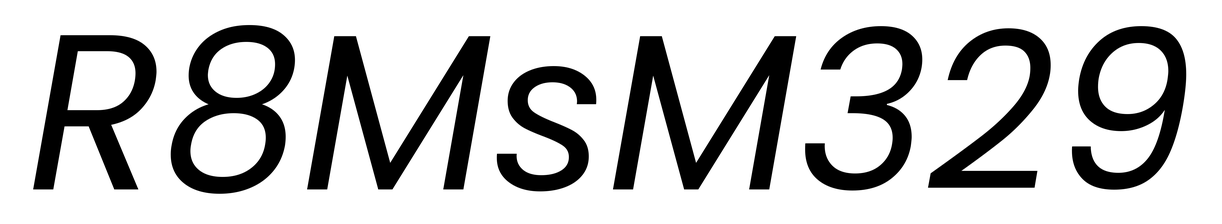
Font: Poppins-Italic